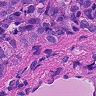
Metastatic tissue present: yes